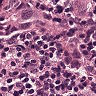
Metastatic tissue present: yes